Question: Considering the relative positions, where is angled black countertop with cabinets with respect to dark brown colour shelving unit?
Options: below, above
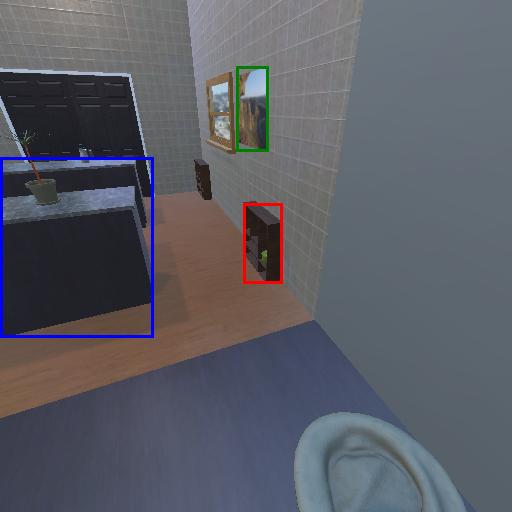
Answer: below